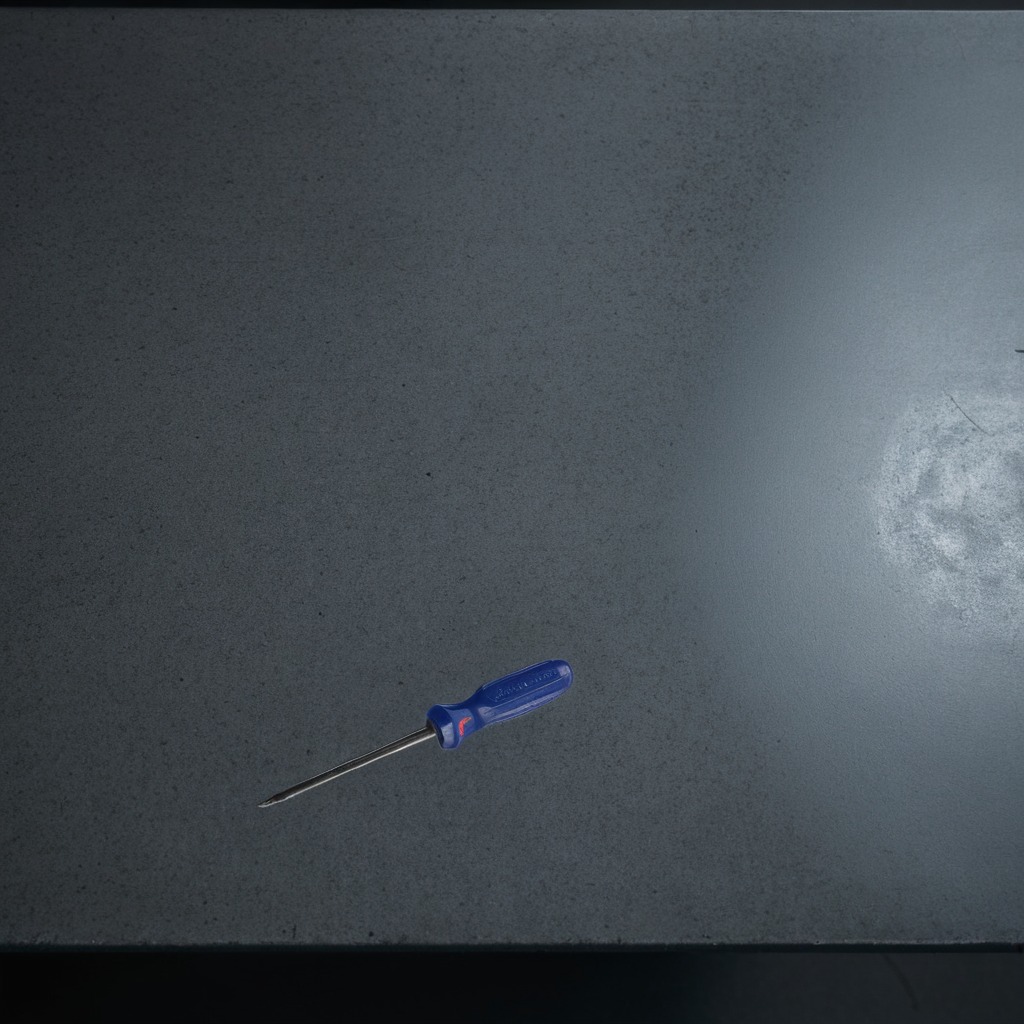
A screwdriver lying on a clean granite table inside a workshop at night dim ambient light soft shadows worn but